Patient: sex M, age 69
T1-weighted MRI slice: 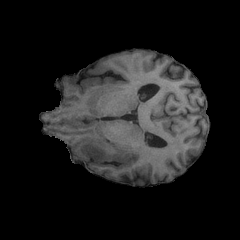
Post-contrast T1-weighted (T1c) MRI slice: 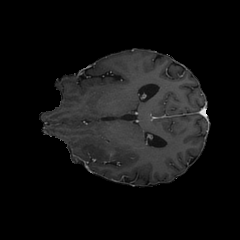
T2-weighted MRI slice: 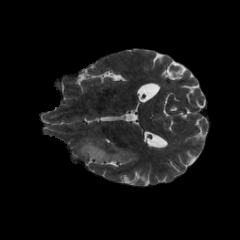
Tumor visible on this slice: yes
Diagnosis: Glioblastoma, IDH-wildtype
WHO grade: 4